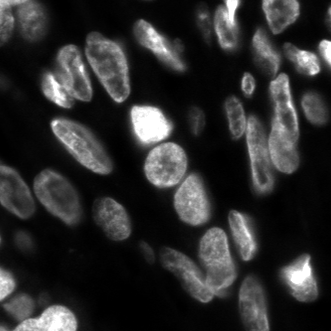
Tissue sample: ovarian
Magnification: 10.0x
Cell type: T cells
Senescence state: normal